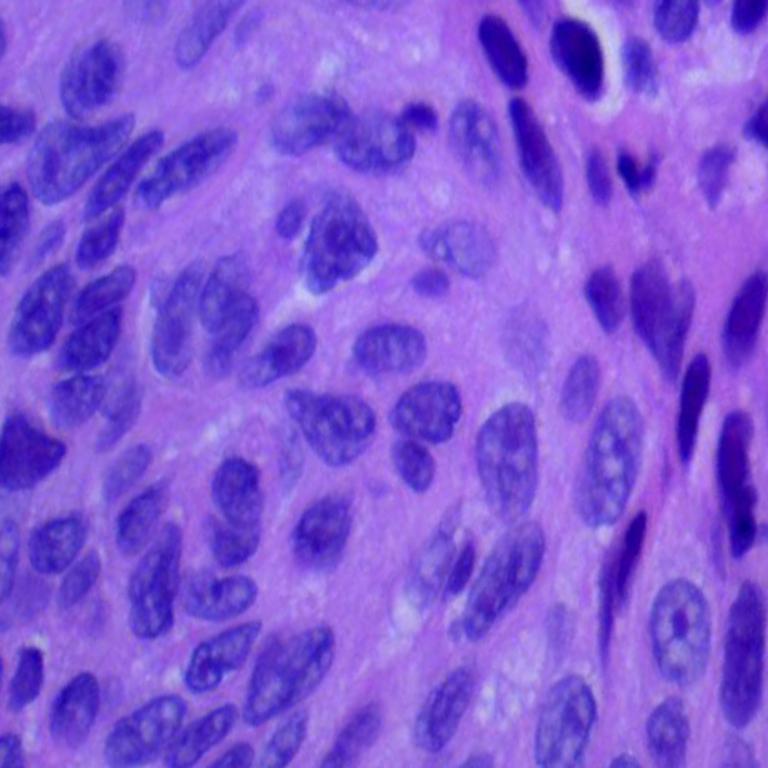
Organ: lung
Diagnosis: squamous carcinomas